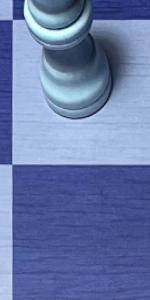
Label: Empty